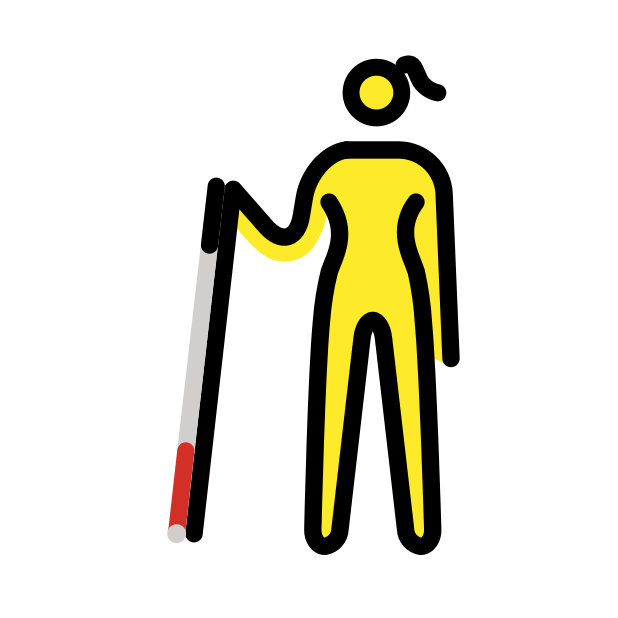
woman with white cane